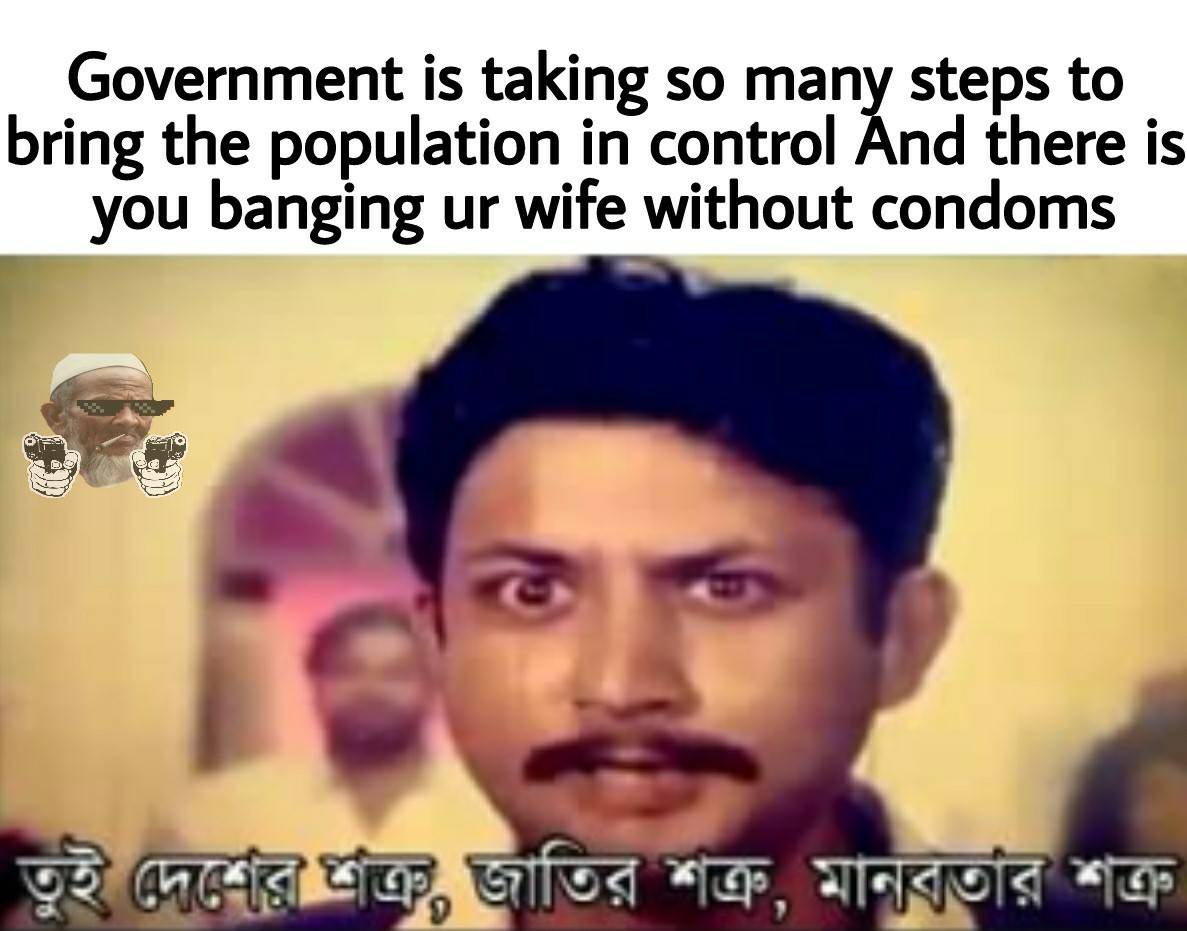
Caption: Government is taking so many steps to bring the population in control And there is you banging ur wife without condoms  তুই দেশের শত্রু , জাতির শত্রু , মানবতার শত্রু
Label: hate